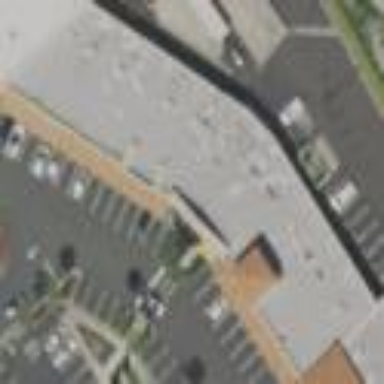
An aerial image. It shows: Retail building.